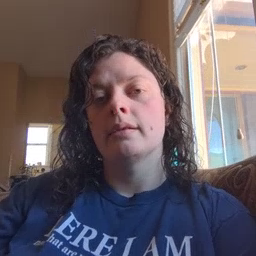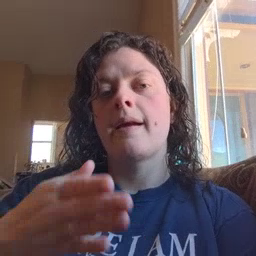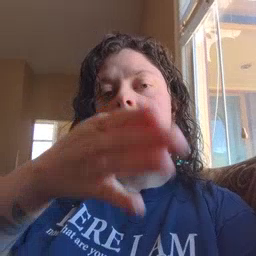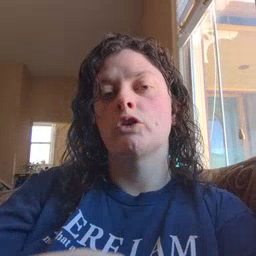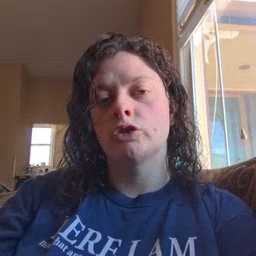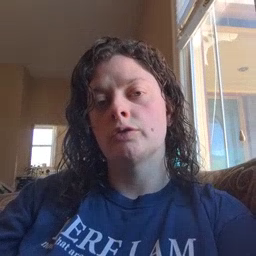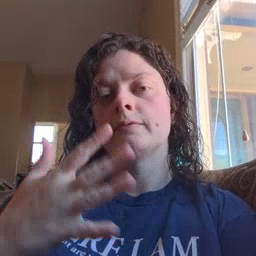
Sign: after